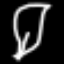
Label: leaf